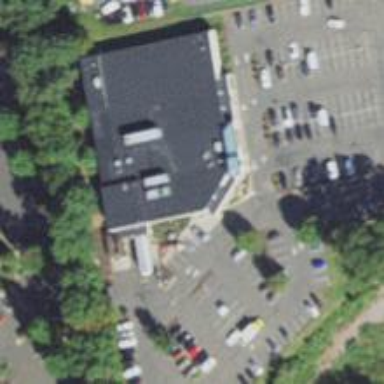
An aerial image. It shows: Supermarket building.